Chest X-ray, PA view. Patient: 39 years old, sex M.
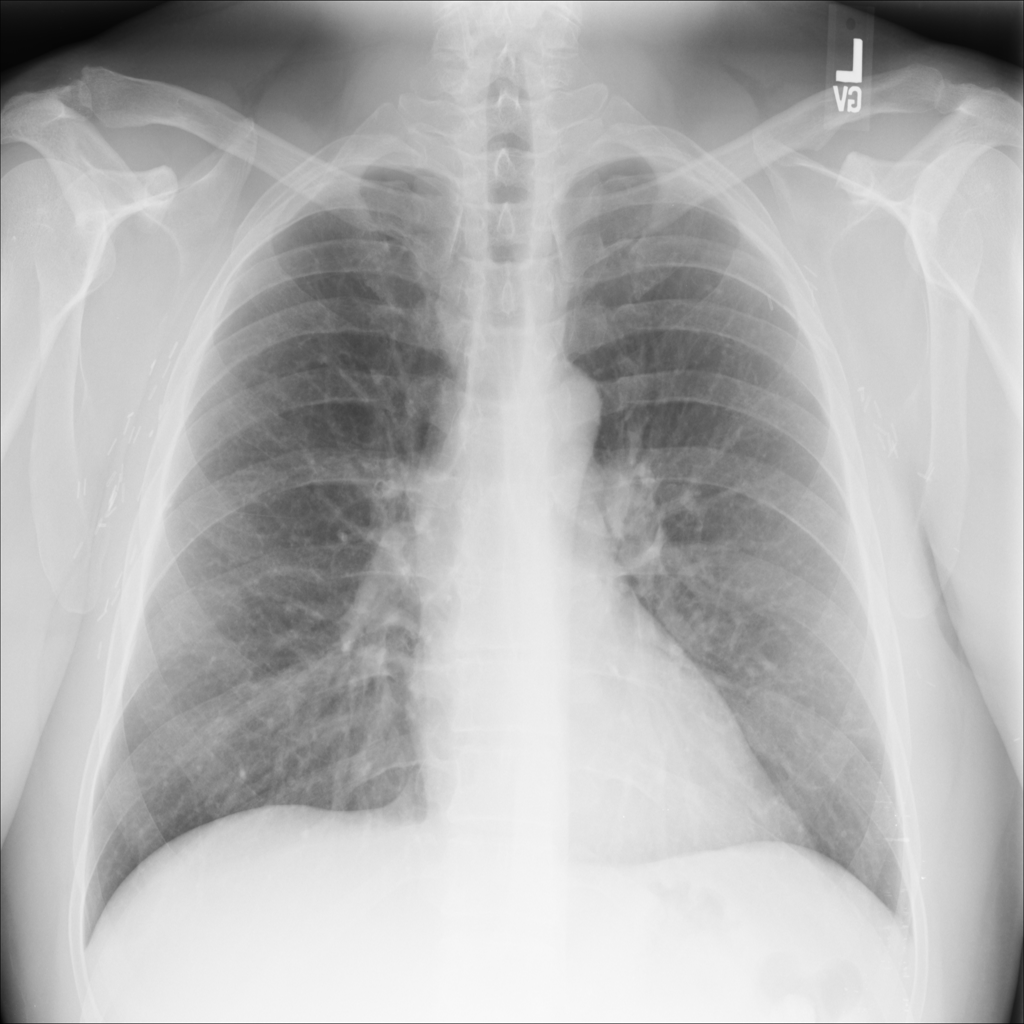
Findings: No Finding